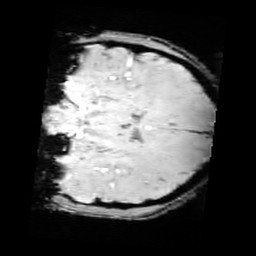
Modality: SWI
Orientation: coronal
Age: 12
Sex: male
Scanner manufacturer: siemens
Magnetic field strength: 3 T
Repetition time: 0.027 s
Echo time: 0.02 s